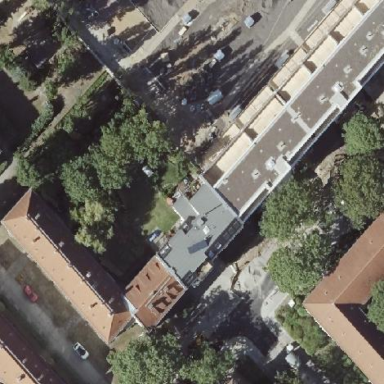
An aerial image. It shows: Unique apartment building with double saltbox roof shape.